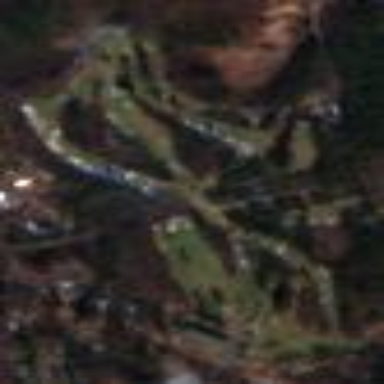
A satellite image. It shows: Golf course surrounded by greenery.